Question: I am having a problem with BorderBrush and Background. They both are set to the same gradient but as border starts higher, they don't match. How do I make it match? These are 5 buttons in the image:

Edited: I need border for rounded corners. It's not in the picture but I need 'em.
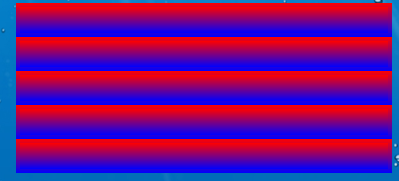
Answer: Why not make it harder on yourself? To achieve this (keep rounded corners), you can do one of two things: Adjust the border gradient (trial and error, most likely) or you will have to change the button's <URL> and a Background of your gradient.
Of course, since the <URL> you'll have to reproduce all the animations, overlays etc on your new template.